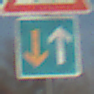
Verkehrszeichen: VorrangVorGegenverkehr
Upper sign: FussgaengerRechts
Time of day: MorningAfternoon
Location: Outdoor (Suburban)
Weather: PartlyCloudy
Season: NotSpecified
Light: Natural